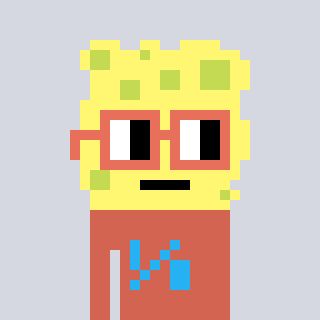
a pixel art character with square orange glasses, a sponge-shaped head and a peachy-colored body on a cool background